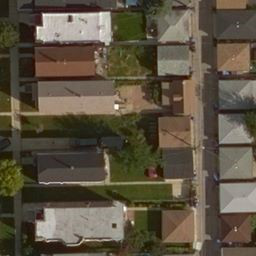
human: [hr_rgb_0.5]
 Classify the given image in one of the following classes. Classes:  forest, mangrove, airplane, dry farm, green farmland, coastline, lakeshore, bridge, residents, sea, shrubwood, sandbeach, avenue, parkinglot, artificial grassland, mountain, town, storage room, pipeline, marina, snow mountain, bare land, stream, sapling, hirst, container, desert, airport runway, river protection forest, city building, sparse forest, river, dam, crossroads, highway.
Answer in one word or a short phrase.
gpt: residents